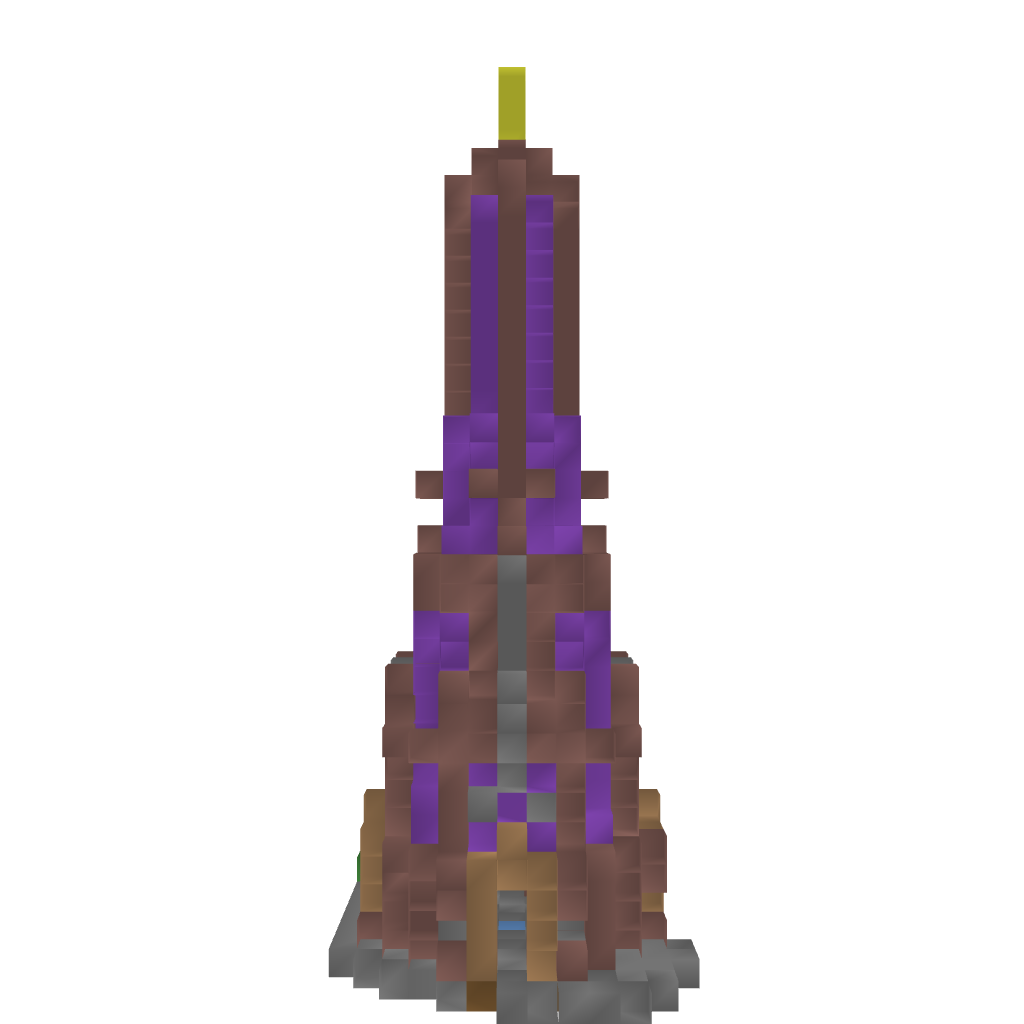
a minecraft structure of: Magician Tower good quality